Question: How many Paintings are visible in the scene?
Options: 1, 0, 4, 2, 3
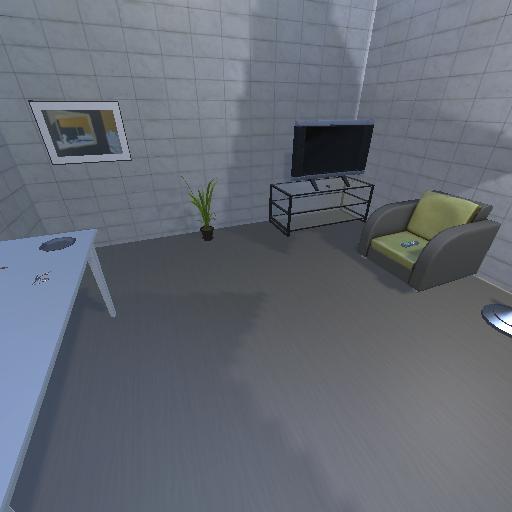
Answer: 1